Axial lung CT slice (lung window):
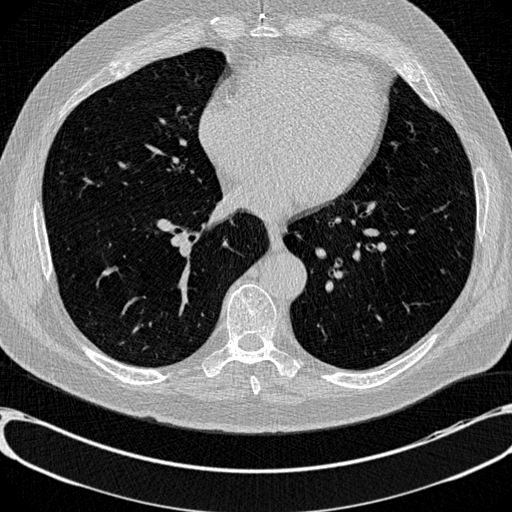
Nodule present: no